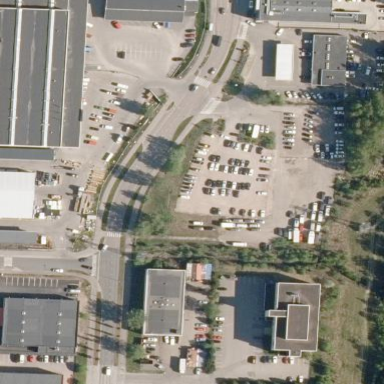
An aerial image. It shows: Retail building housing hardware shop.